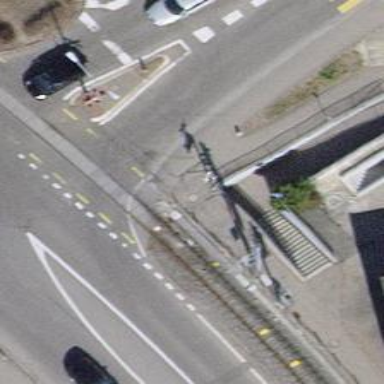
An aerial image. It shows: Footway tunnel.